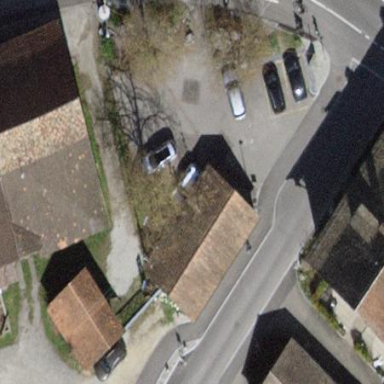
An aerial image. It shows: Building with gabled roof oriented along its length.